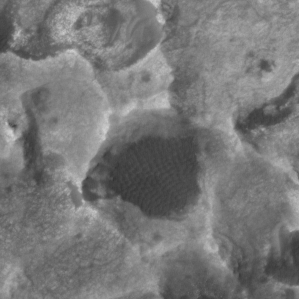
Label: non_frost